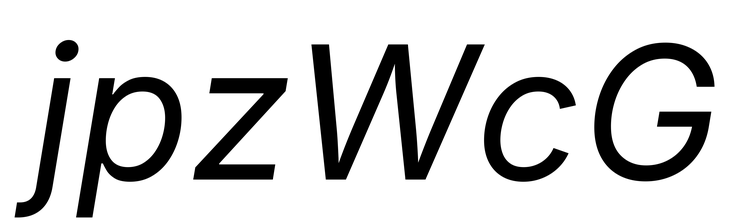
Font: Inter-Italic_Italic